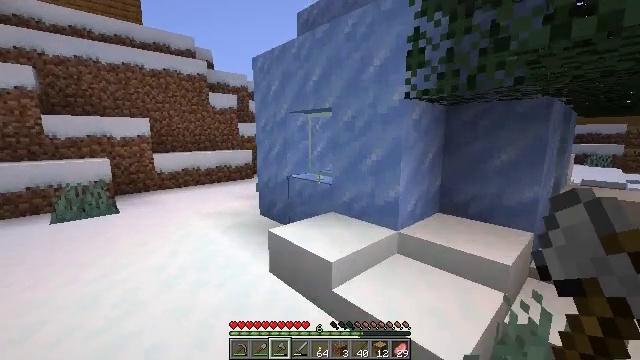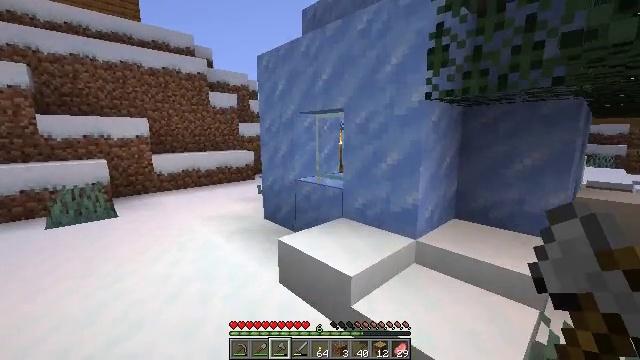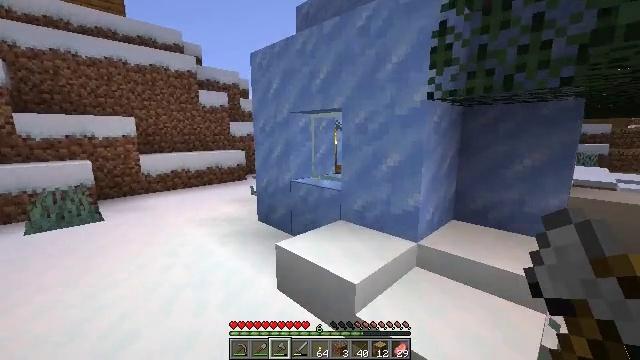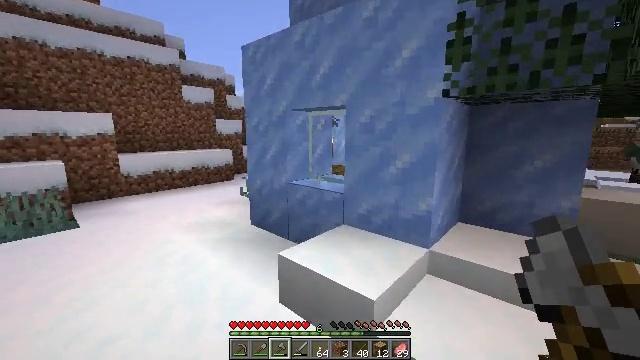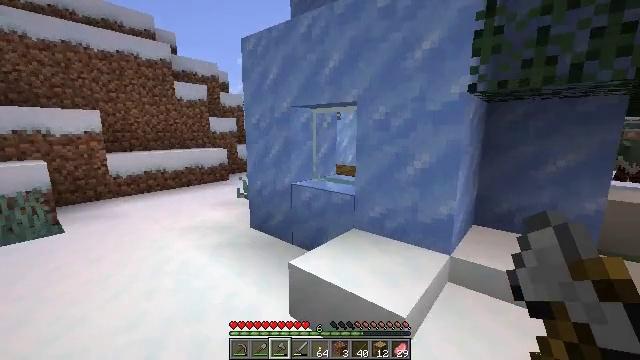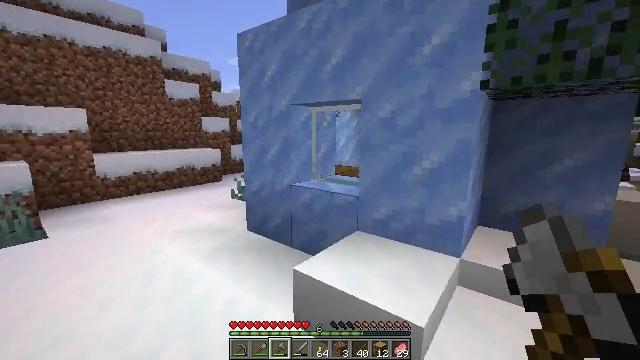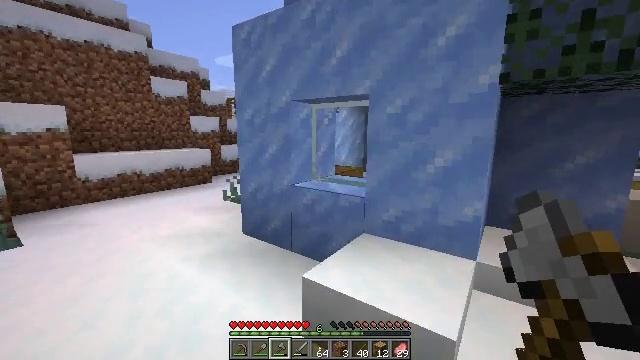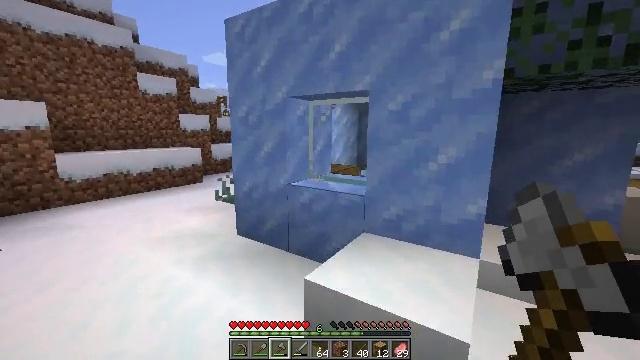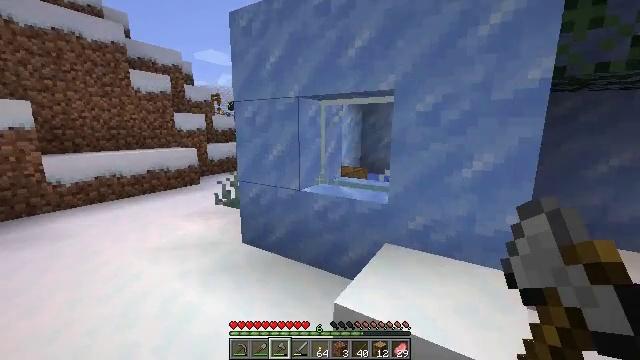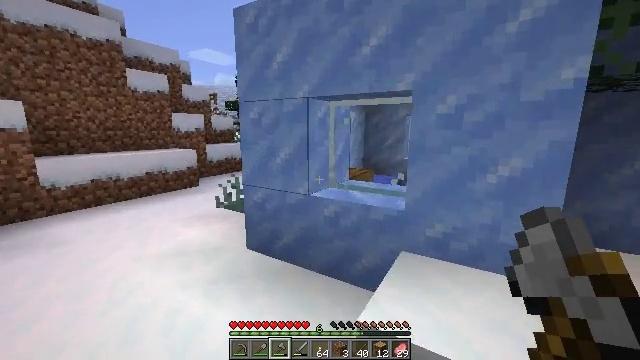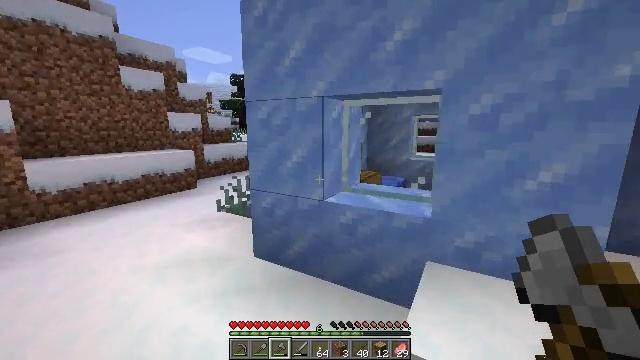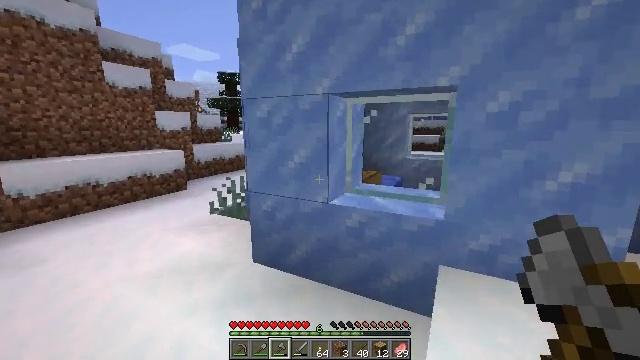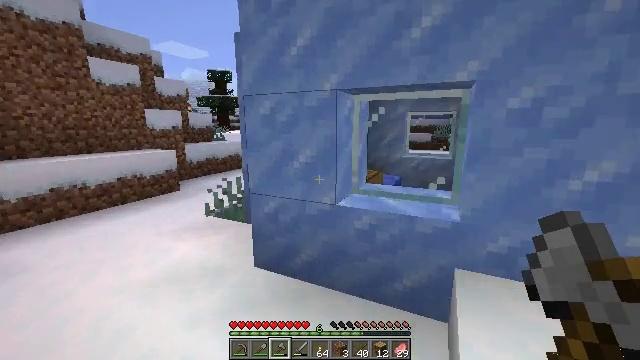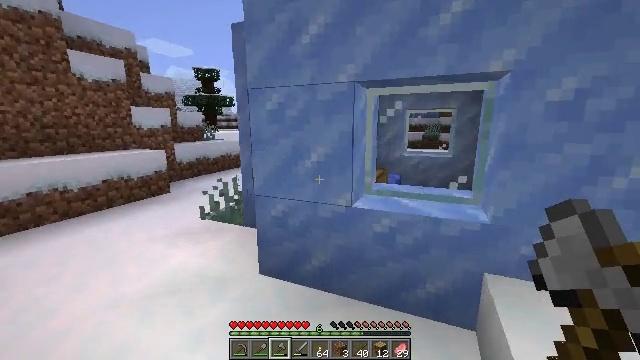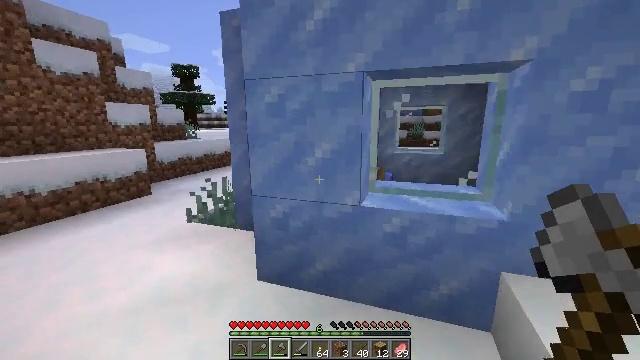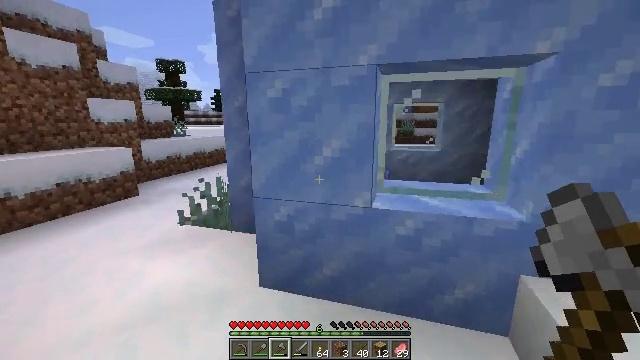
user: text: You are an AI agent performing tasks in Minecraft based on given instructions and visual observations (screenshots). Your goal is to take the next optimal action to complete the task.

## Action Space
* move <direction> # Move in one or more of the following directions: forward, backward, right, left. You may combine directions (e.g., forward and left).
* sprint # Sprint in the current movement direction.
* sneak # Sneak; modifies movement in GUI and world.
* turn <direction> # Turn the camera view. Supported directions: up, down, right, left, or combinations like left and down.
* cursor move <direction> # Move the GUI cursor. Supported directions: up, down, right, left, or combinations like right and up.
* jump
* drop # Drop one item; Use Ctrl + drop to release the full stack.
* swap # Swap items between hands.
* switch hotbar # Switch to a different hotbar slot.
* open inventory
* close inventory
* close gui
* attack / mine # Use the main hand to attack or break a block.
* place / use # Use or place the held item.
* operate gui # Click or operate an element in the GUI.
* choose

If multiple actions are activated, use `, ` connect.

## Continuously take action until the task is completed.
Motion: motion action
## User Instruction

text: Dig up potatoes from the soil.
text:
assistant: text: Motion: move forward and move left
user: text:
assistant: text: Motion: move forward and move left, turn right
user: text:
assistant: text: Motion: move forward and move left, turn right
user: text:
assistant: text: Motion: move forward and move left, turn right
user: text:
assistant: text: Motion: move forward and move left, turn right
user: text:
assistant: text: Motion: move forward and move left, turn right
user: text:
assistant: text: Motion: move forward and move left, turn right
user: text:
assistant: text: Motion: move forward and move left, turn right
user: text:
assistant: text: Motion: move forward and move left
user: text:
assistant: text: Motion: move forward and move left, turn right
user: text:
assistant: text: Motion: move forward and move left, turn right
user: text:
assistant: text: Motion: move forward and move left, turn right
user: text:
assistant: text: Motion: move forward and move left, turn right
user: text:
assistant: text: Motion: move forward and move left, turn right
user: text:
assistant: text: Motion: move forward and move left, turn right
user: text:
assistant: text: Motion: move forward and move left, turn right
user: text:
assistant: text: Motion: move forward and move left
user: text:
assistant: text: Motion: move forward and move left
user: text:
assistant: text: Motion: move forward and move left
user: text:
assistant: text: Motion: move forward and move left
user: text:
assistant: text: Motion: move forward and move left
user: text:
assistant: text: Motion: move forward and move left, turn right and down
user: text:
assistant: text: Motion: move forward and move left, turn right
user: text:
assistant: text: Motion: move forward and move left, turn right
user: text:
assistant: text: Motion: move forward and move left, turn right
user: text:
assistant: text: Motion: move forward and move left, turn right
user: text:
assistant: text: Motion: move forward and move left, turn right and up
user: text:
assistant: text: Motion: move forward and move left
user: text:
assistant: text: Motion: move forward and move left
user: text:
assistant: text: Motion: move forward and move left